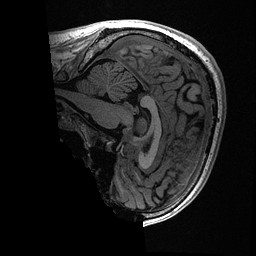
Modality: T1w
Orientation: sagittal
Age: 23
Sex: male
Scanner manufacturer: ge
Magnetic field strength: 3 T
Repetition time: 0.006952 s
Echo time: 0.00292 s